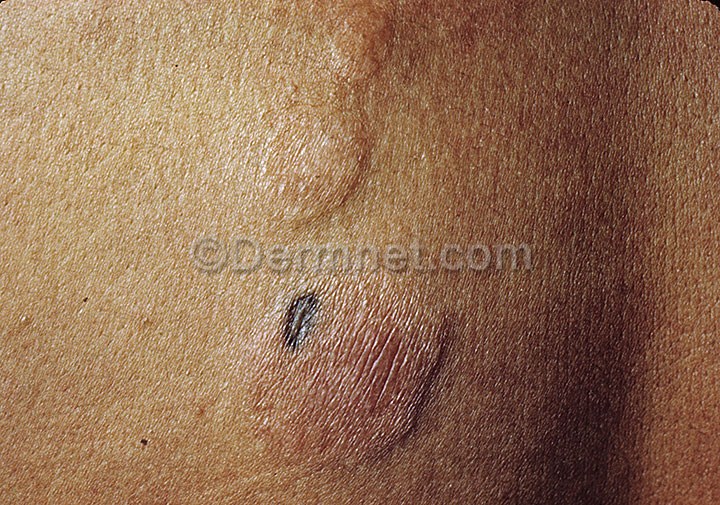
Disease: Lupus and other Connective Tissue diseases